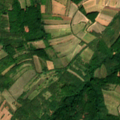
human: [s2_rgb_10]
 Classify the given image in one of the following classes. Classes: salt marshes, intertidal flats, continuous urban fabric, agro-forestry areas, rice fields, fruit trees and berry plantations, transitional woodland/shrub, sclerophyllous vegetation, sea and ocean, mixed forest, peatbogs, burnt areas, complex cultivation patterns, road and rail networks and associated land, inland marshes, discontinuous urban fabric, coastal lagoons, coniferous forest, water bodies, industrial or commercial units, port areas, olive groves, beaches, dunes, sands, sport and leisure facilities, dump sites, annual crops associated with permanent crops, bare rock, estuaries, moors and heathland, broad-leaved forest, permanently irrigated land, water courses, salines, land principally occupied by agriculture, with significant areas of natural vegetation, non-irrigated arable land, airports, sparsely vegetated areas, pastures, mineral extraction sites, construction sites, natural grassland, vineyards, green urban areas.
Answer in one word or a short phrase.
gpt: complex cultivation patterns, land principally occupied by agriculture, with significant areas of natural vegetation, broad-leaved forest